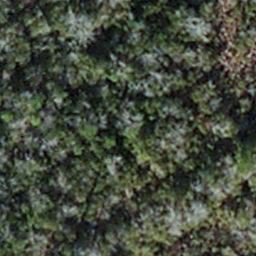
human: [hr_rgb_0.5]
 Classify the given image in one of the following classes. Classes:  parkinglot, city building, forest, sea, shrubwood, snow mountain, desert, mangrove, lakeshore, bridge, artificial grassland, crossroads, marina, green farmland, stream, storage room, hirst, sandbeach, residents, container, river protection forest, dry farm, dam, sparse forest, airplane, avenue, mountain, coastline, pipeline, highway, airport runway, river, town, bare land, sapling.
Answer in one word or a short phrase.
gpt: sapling